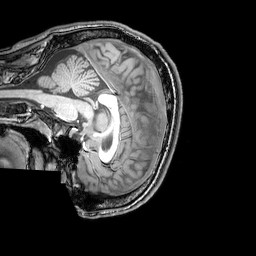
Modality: T1w
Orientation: sagittal
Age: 24
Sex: male
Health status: healthy
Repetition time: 0.081 s
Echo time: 0.037 s